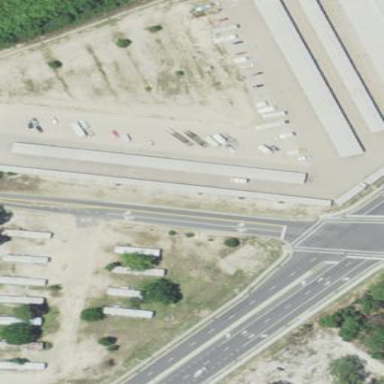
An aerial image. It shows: Residential area designated as trailer park.